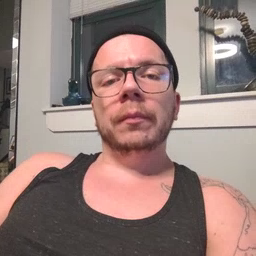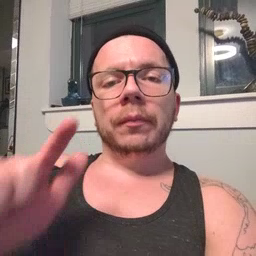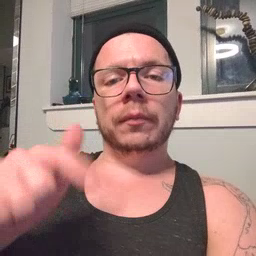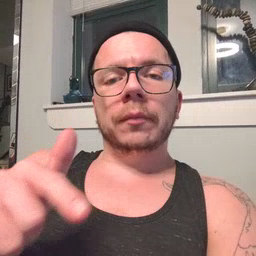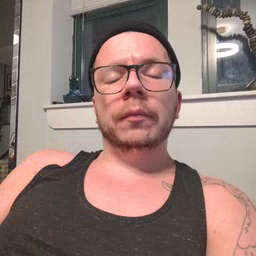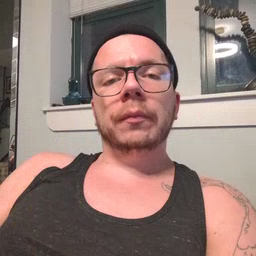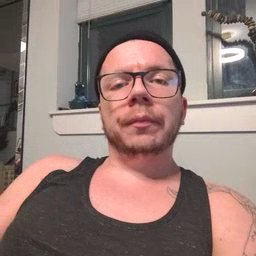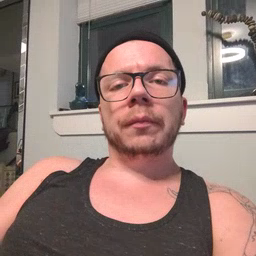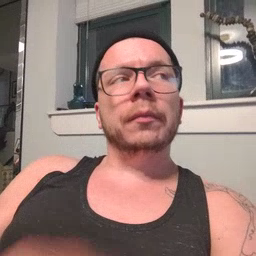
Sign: later